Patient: sex F, age 62
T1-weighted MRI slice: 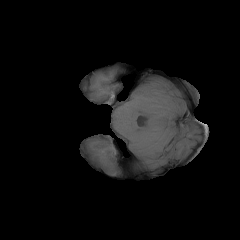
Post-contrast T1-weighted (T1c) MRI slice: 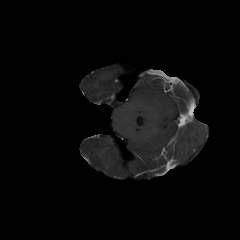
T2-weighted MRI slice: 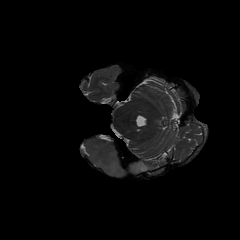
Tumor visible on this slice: yes
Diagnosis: Glioblastoma, IDH-wildtype
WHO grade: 4